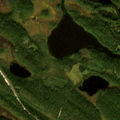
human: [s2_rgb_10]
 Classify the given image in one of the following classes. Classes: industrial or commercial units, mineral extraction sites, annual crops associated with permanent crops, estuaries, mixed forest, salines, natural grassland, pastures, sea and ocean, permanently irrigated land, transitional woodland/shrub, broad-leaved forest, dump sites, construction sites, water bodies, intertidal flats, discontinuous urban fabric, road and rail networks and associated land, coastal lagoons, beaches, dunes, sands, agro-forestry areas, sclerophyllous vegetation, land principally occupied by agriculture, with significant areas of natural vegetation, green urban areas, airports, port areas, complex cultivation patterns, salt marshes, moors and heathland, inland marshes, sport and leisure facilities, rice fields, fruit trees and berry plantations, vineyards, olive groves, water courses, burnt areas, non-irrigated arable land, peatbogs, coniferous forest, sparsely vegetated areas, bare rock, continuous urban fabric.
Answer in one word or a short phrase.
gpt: coniferous forest, water bodies